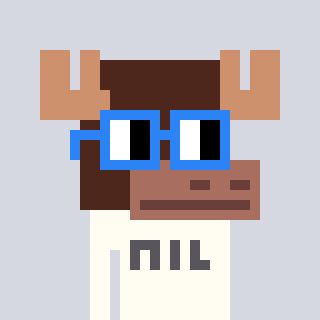
a pixel art character with square blue glasses, a moose-shaped head and a grayscale-colored body on a cool background